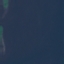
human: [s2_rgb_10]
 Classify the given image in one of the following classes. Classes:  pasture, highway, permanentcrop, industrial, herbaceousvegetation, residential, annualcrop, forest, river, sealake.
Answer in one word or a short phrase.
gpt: SeaLake